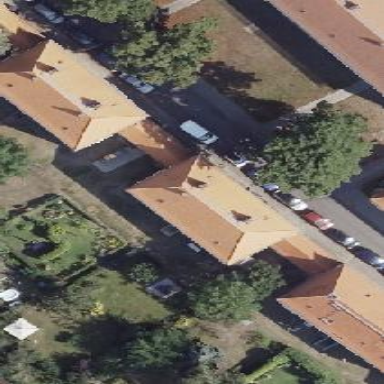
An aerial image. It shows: House with hipped roof.